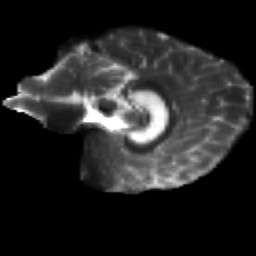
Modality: T2w
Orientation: sagittal
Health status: healthy
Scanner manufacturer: siemens
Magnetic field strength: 3 T
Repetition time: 12 s
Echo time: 0.092 s